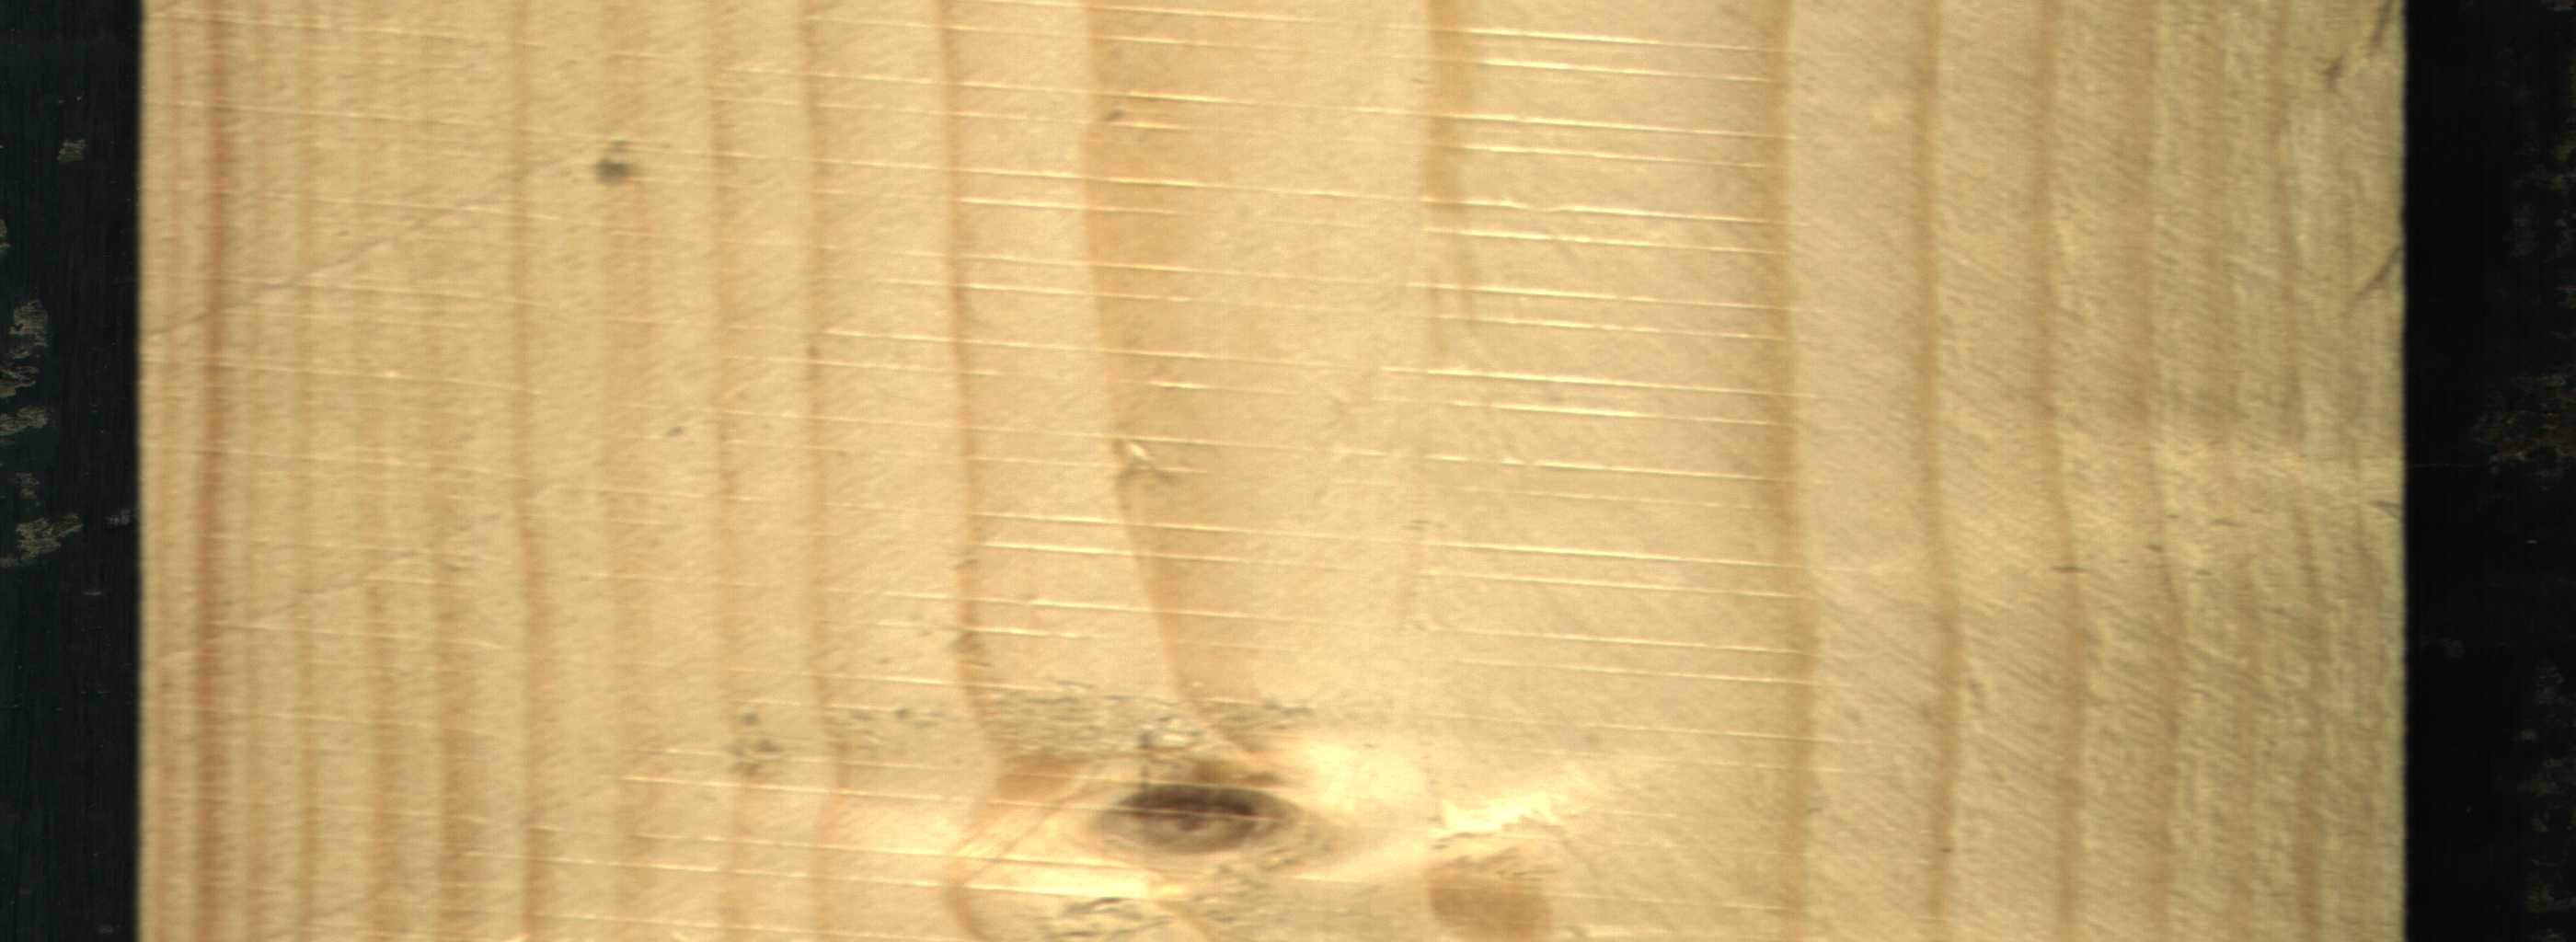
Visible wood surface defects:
Live_Knot